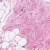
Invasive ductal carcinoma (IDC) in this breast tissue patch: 0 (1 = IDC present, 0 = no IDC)